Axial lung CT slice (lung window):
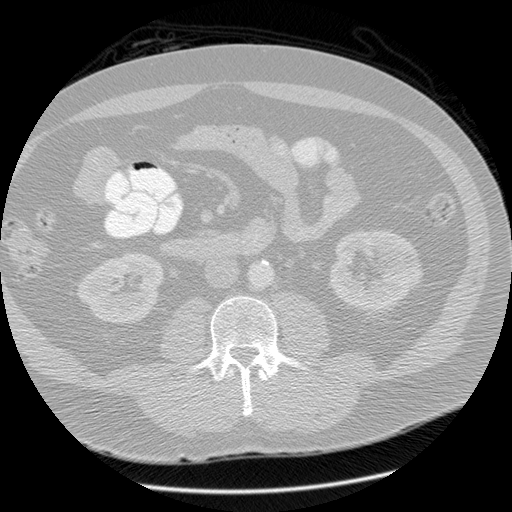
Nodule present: no